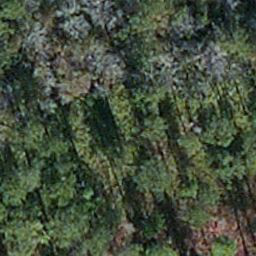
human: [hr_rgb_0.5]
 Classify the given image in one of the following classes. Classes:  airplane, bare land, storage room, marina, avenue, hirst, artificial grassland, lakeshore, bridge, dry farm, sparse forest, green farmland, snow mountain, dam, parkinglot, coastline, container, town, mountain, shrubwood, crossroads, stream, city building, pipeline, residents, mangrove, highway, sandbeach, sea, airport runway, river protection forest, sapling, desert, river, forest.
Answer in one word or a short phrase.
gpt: sapling